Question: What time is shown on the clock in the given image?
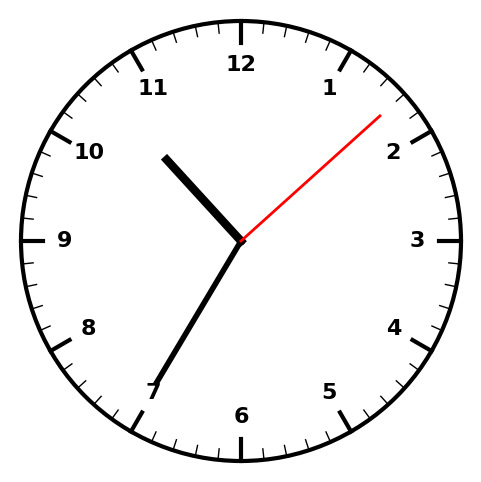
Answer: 10:35:08